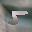
Label: 5